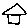
Label: house